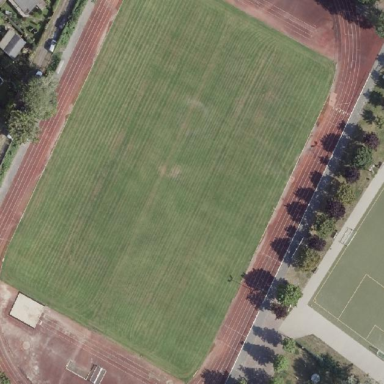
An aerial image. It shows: Soccer pitch with grass surface for leisure and sports.